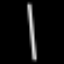
Label: line